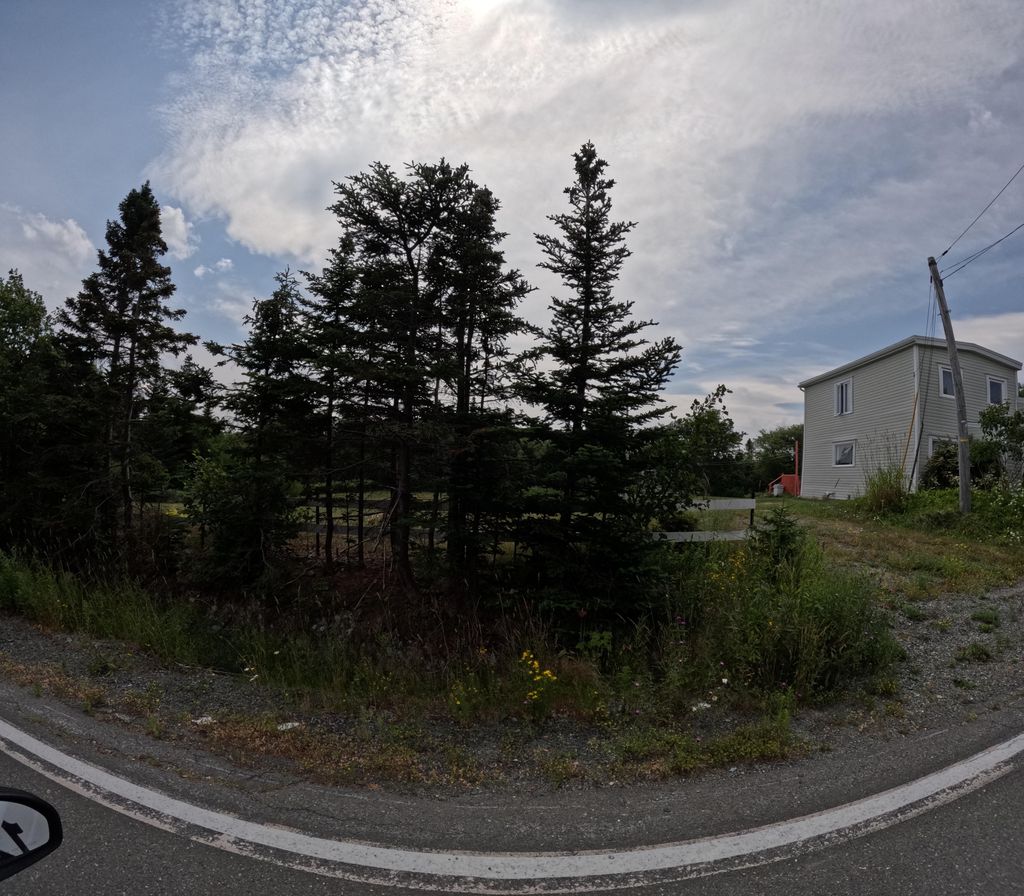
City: st_johns